Field crop: tomato
Growth stage: 1
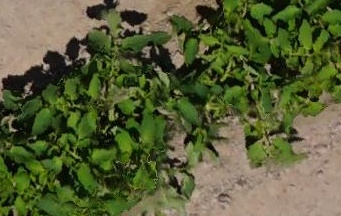
Species: tomato